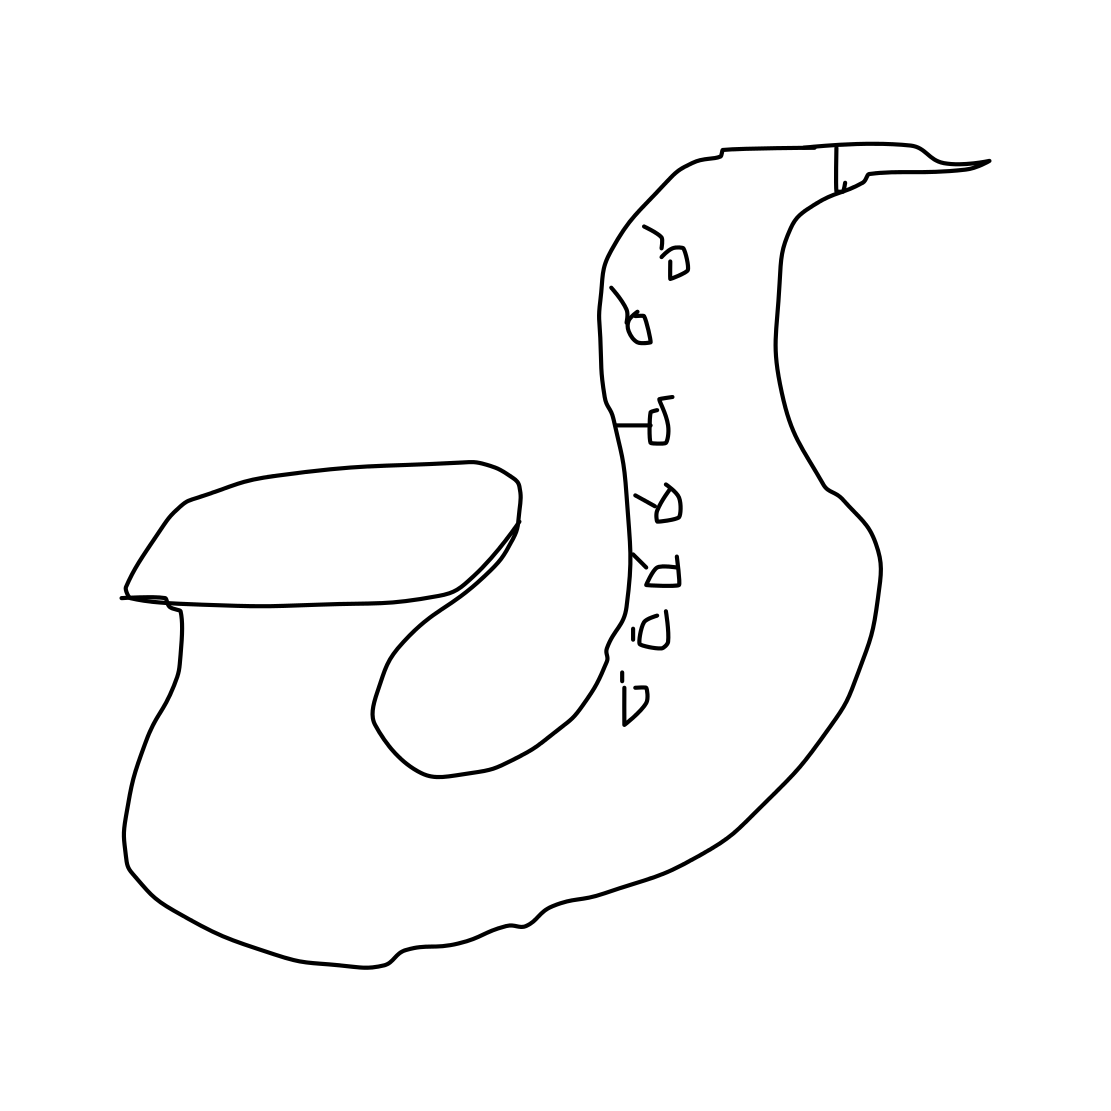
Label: saxophone